Question: I'm trying to run a project which a friend of mine send me, but I got a strange message which I've never seen before and not sure what to do to run the project without any errors. Here is what I got :

and I'm not really sure which one to choose so I can run the program. It's some kind of translator of C language.
Any suggestions?
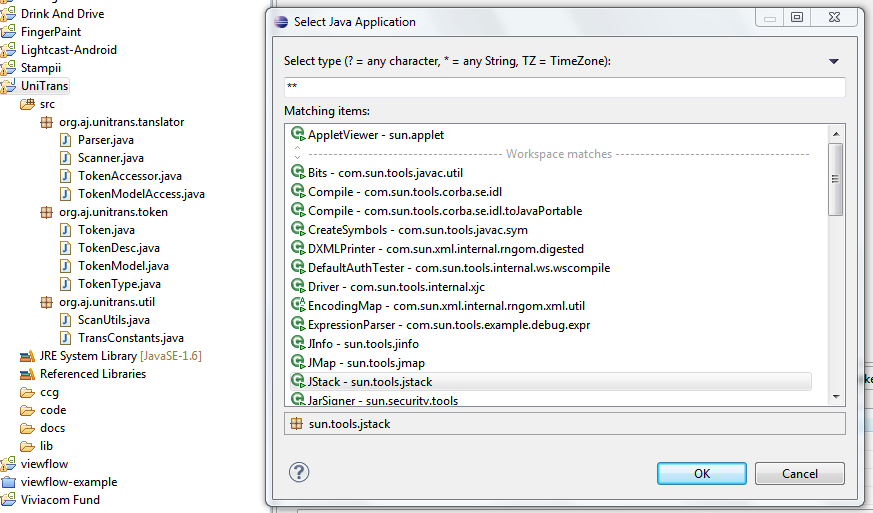
Answer: Well it could be one between 'Parser' and 'Scanner', but you should type 'org.aj.unitrans' in the search filter, so that only classes in that package are displayed.
If the filter finds no matches it means that there's no 'public static void main(String[] args)' method in those packages, and they're probably to be used as a library by other programs.